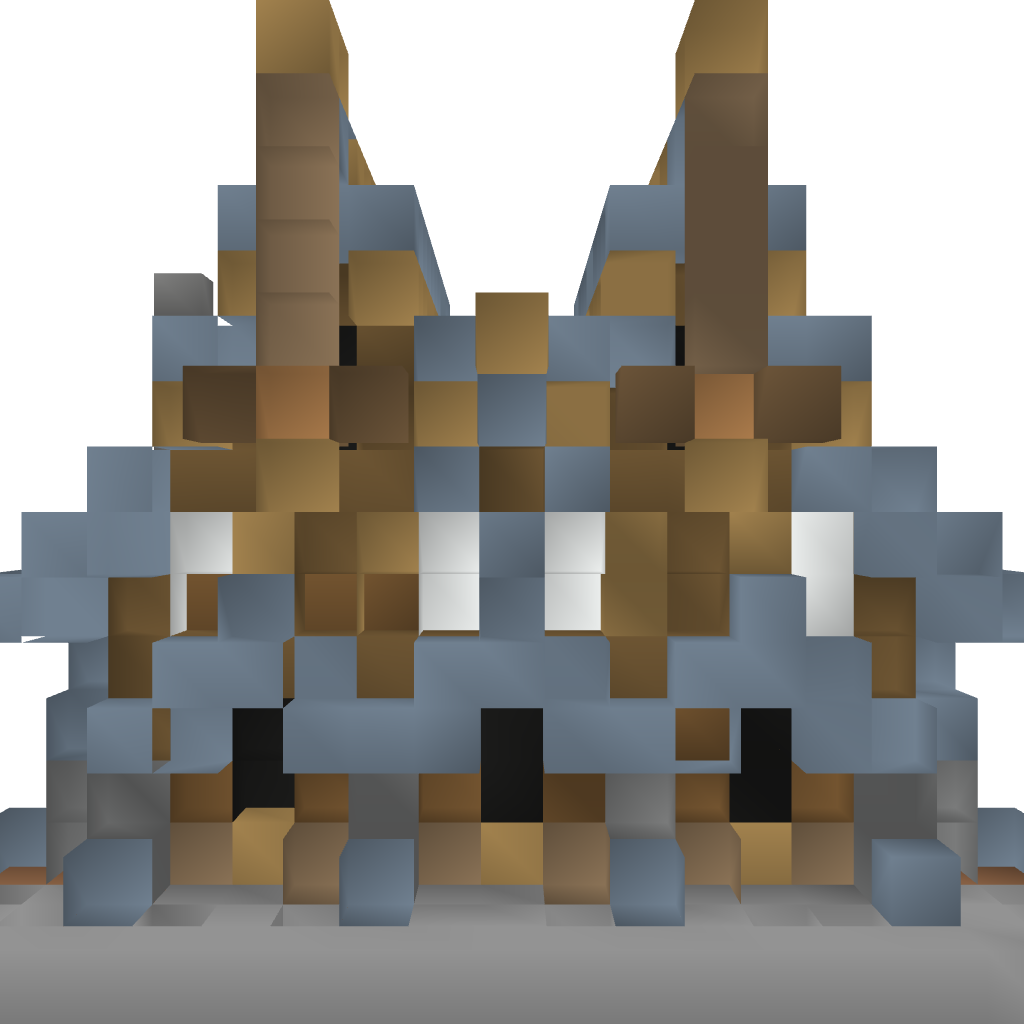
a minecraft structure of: Medieval House